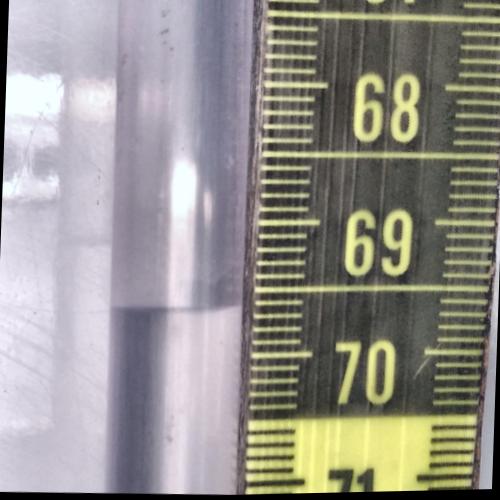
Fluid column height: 69.6 cm